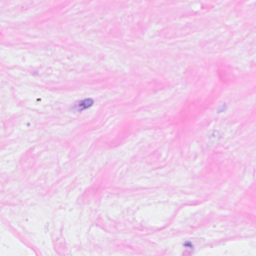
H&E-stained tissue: Breast